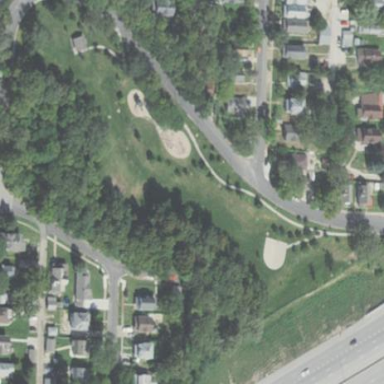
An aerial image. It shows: Park.